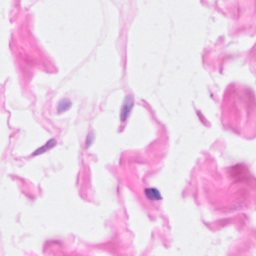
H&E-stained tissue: Breast